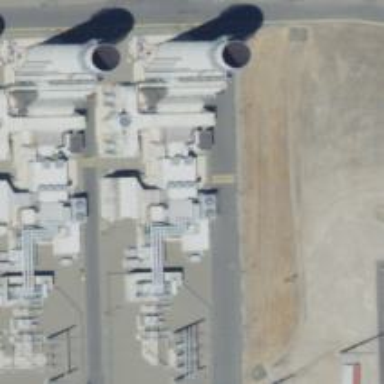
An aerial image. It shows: Gas turbine generator powered by gas.